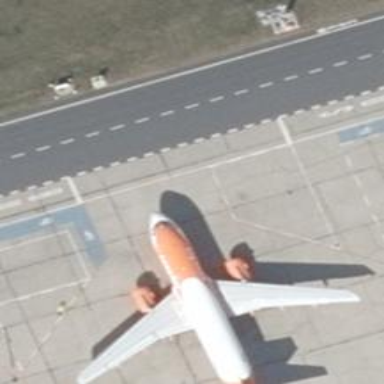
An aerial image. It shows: Parking position at the airport on concrete surface.